Question: >
<URL>
I found this code snippet here: <URL>
The author claims:
> This little function helps to fight common security issue with SQL injections, it can sanitize any global variable like $POST, $GET, $_SERVER etc and escape unsafe characters.

'''
function _clean($str){
return is_array($str) ? array_map('_clean', $str) : str_replace("\", "\\"
, htmlspecialchars((get_magic_quotes_gpc() ? stripslashes($str) : $str)
, ENT_QUOTES));
}
//usage call it somewhere in beginning of your script
_clean($_POST);
_clean($_GET);
_clean($_REQUEST);// and so on..
'''
Please enlighten me whether this is safe, 'cause it looks jury-rigged to me.
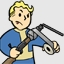
Answer: Generic code cleaning functions are always a bad idea. They will break your data in one way or the other. Never use them; sanitize data right before it gets used, with the right sanitation method for the intended use.
Duplicate: <URL>